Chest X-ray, AP view. Patient: 54 years old, sex M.
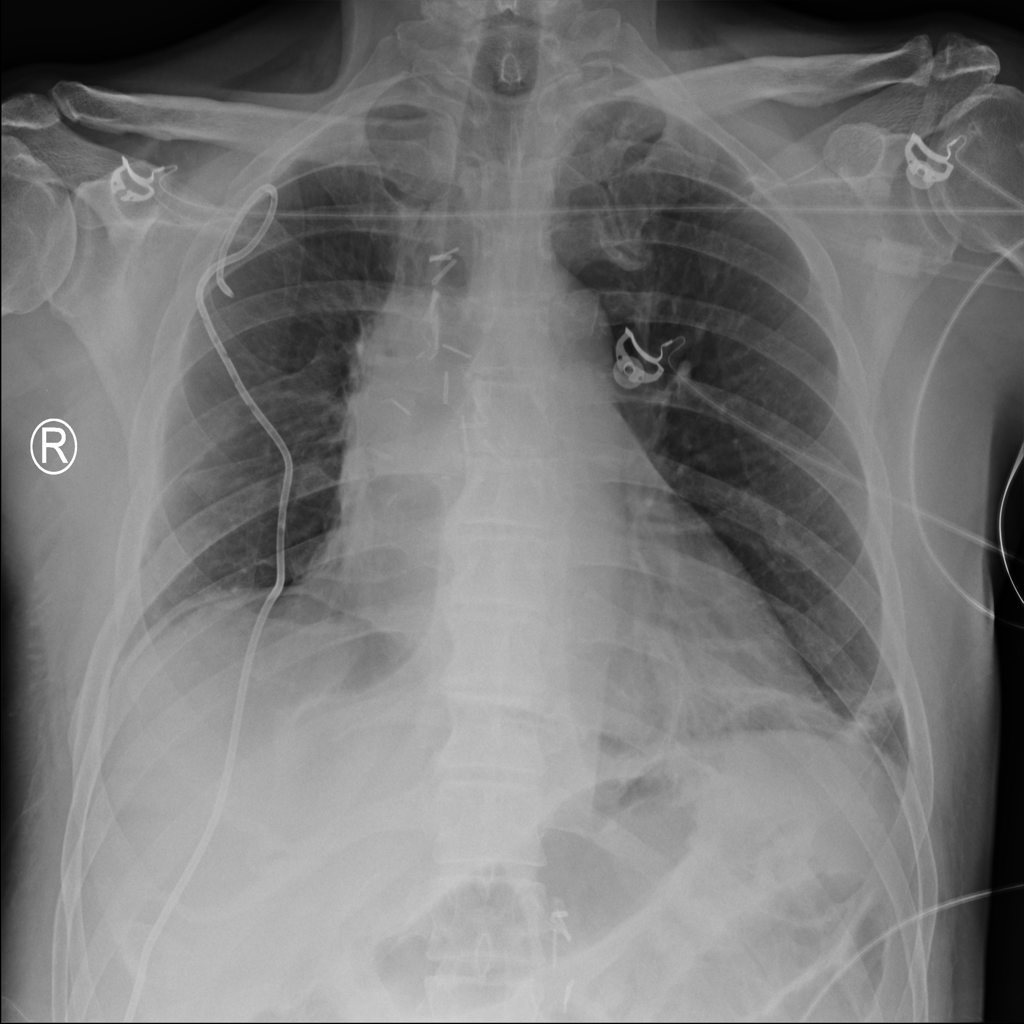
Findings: Atelectasis